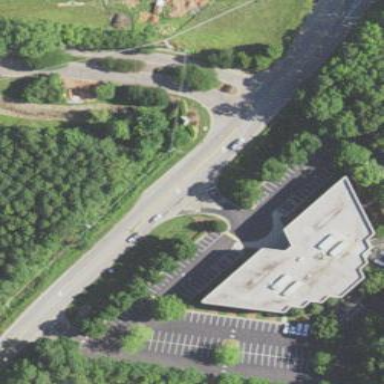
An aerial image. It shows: Commercial building.